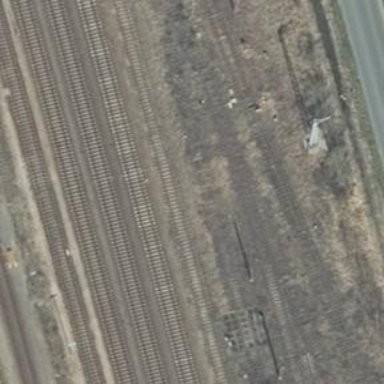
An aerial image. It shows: Railway switch with turnout to the right.